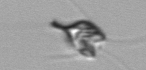
Label: Pyramimonas_longicauda